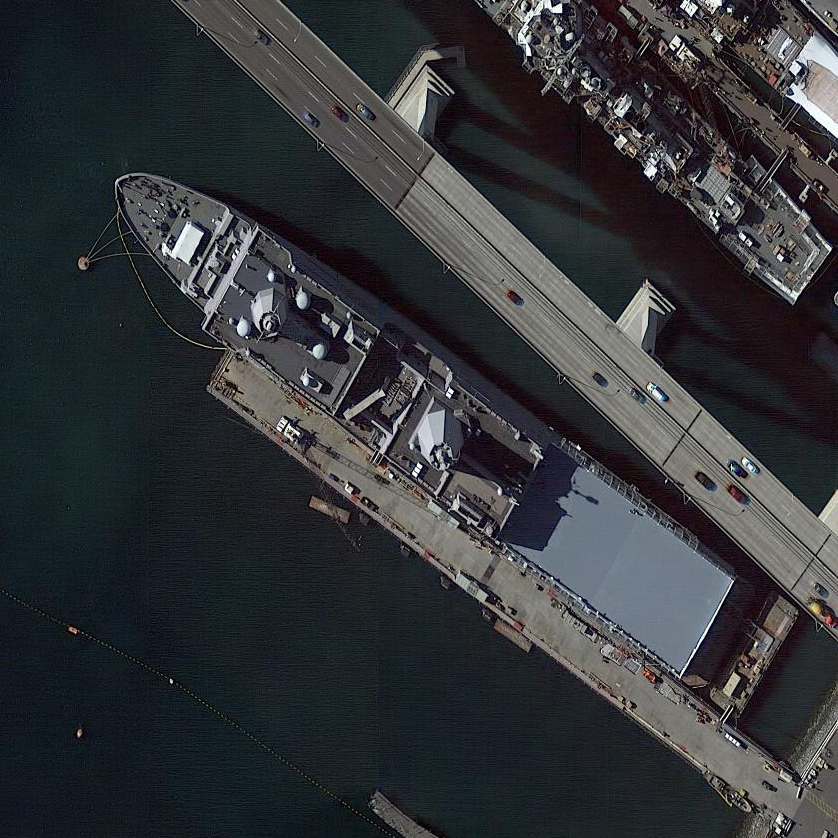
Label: San_Antonio-class_transport_dock